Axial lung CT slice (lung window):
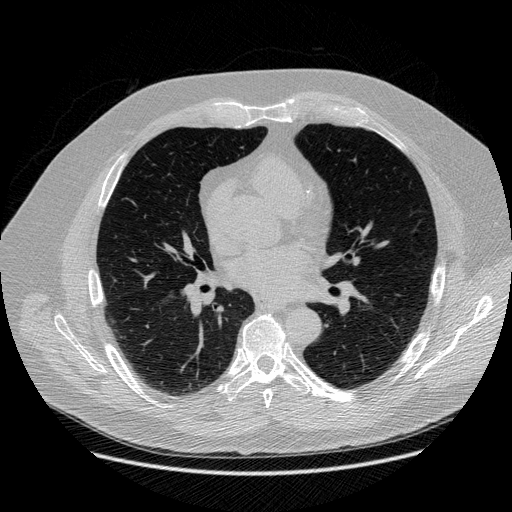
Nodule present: no